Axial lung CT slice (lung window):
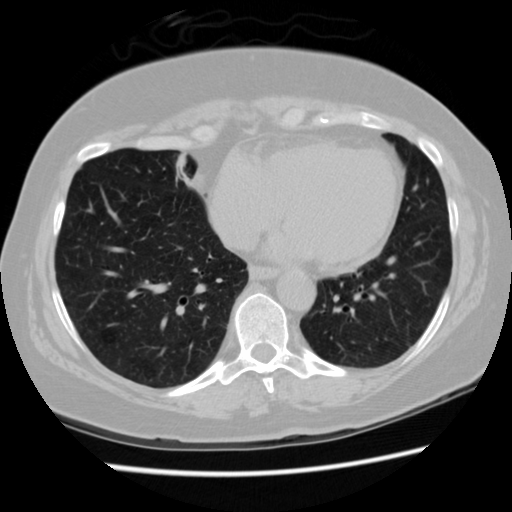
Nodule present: no